You are looking at the short-time Fourier spectrogram of a bearing's acceleration signal. Based on the visible evidence, which condition applies: normal, inner_race, outer_race, ball?
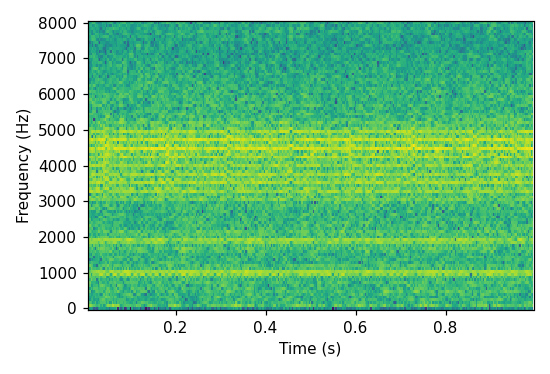
Answer: outer_race